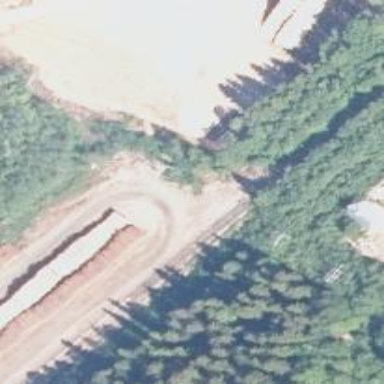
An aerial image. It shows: Disused railway yard.